Question: I'm using PyCharm IDE; I love it for all the work it does for me. I found it very powerful in my process of learning python. It has all the hints about variables names, typos etc...
However now I'm a little bit confused. When using PyCharm with IronPython 2.7, Pycharm is throwing me an info while class methods definition.
'''
Shadows built-in name 'self'
'''
In my opinion everything is ok with that class:
'''
class A(object):
"""
Cheers Stackoverflowers
"""
def __init__(self, x):
self.x = x + 2
def calculate_something(self, y):
self.x = y * 2
'''
But I would like to be 100% correct while programming. And if there are more correct ways to define method in class definition I would like to know where I can find information about that.
Screenshot:

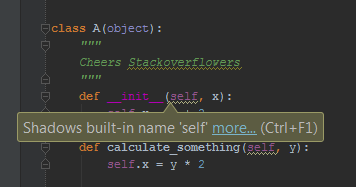
Answer: It is a IronPython Bug
It does not happen while using CPython
Thanks @yole